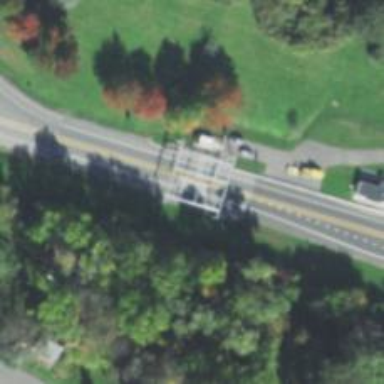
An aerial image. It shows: Toll gantry on the road.